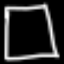
Label: square